Field crop: tomato
Growth stage: 1
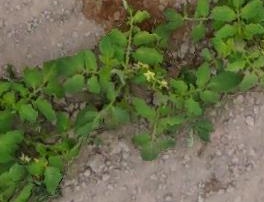
Species: tomato